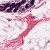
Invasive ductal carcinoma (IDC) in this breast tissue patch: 0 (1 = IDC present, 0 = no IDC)